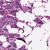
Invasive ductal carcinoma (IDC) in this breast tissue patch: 1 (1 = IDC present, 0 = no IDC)